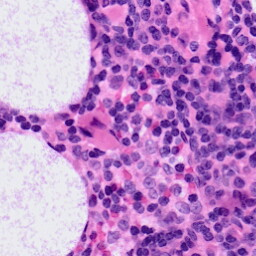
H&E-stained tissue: LymphNode